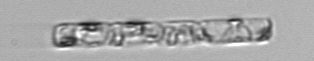
Label: Guinardia_delicatula